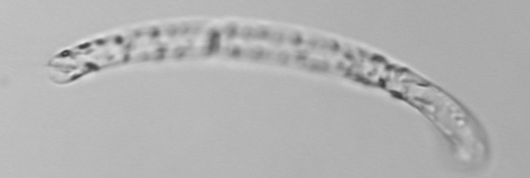
Label: Guinardia_striata